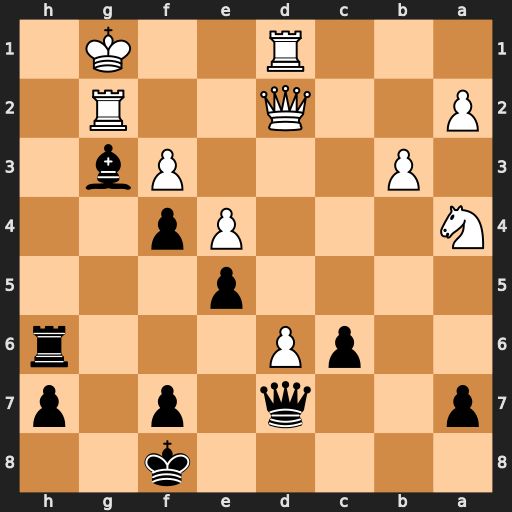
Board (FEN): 5k2/p2q1p1p/2pP3r/4p3/N3Pp2/1P3Pb1/P2Q2R1/3R2K1
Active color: b
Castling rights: -
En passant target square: -
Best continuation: Qh3 Rh2 Bxh2+